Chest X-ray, AP view. Patient: 53 years old, sex M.
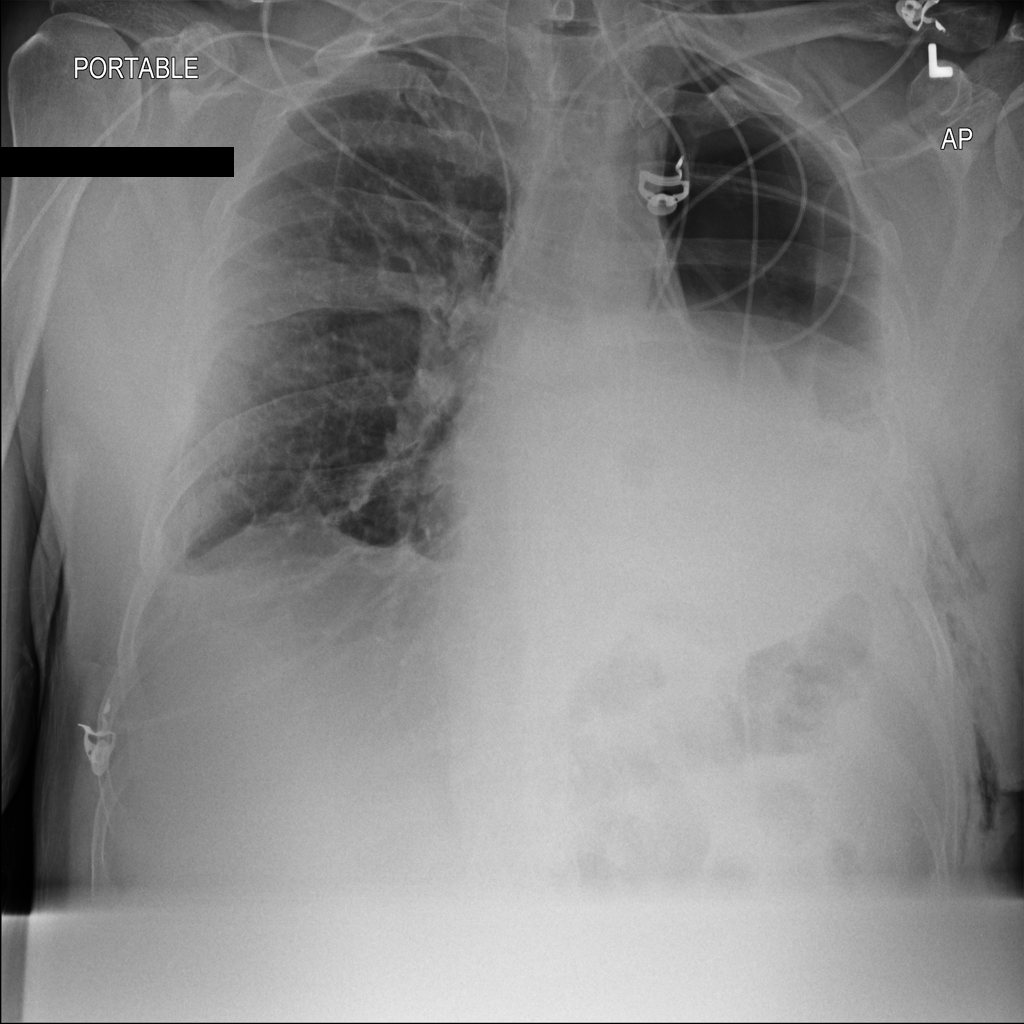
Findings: Emphysema, Pneumothorax